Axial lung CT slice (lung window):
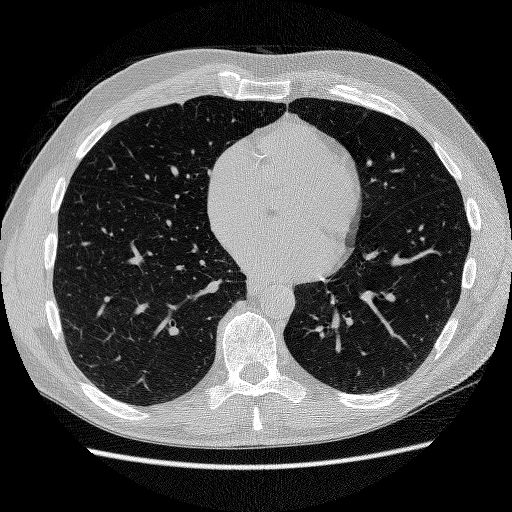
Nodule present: no